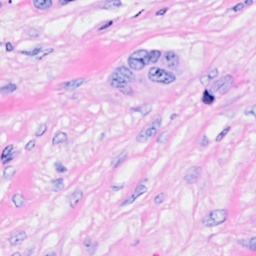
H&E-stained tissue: Breast